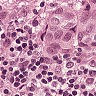
Metastatic tissue present: yes